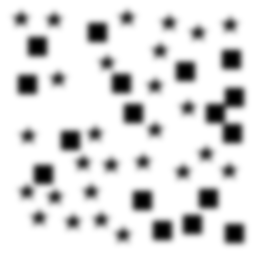
Squares: 17
Triangles: 0
Stars: 27
Total shapes: 44